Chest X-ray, AP view. Patient: 43 years old, sex F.
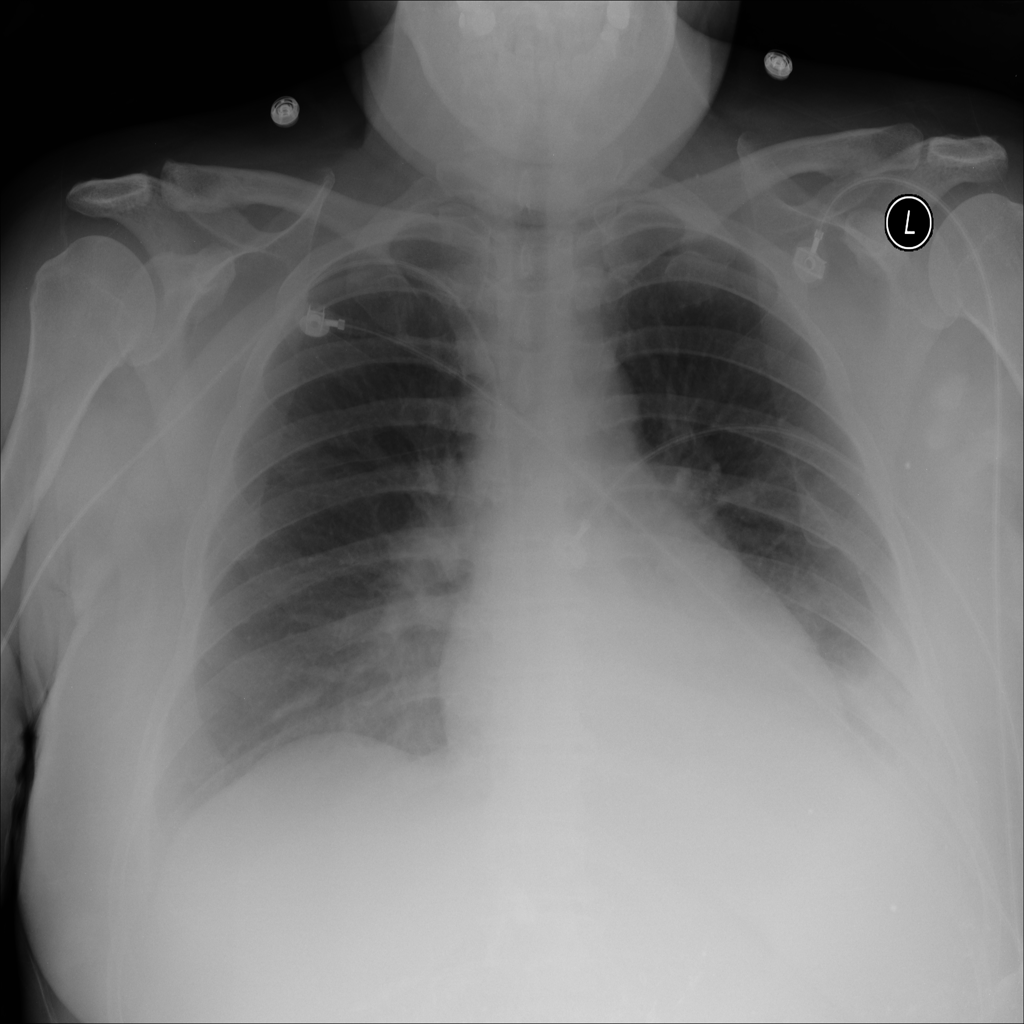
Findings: No Finding